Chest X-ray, AP view. Patient: 69 years old, sex F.
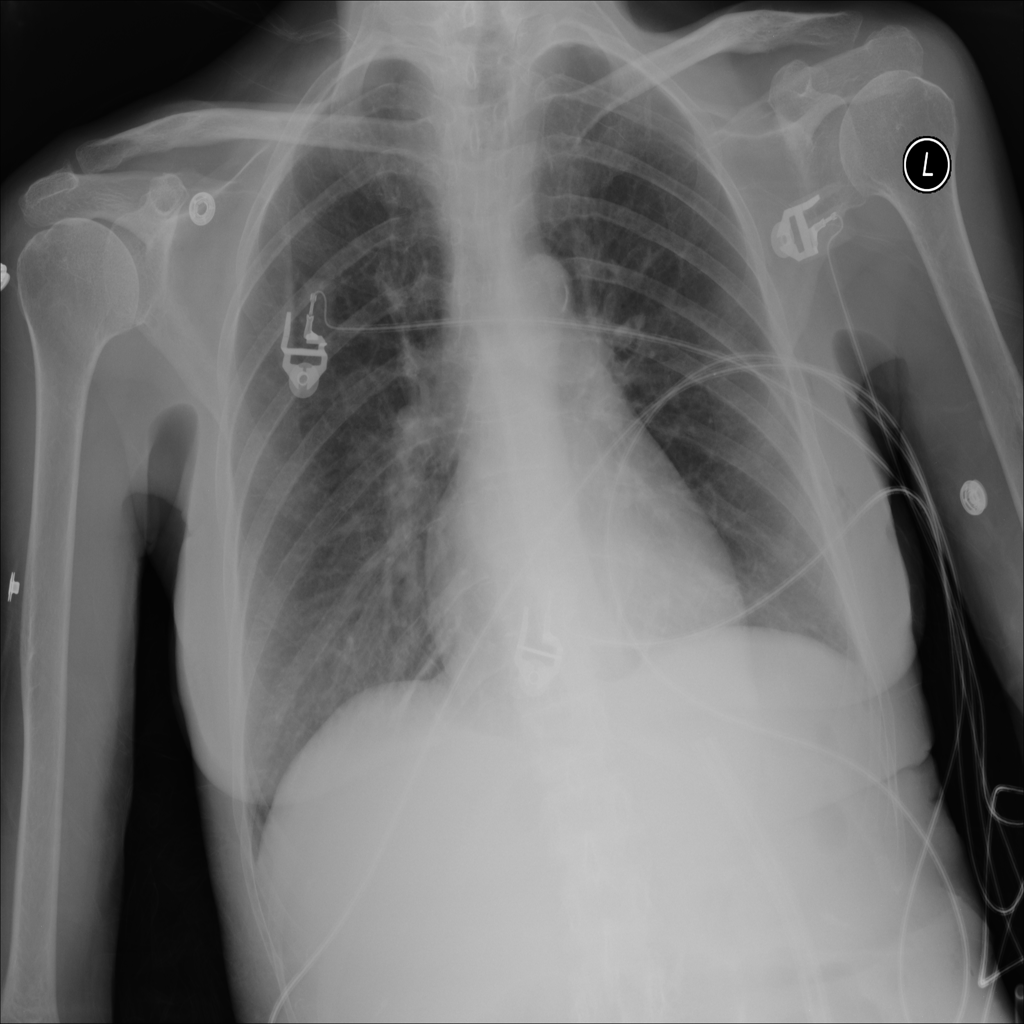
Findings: No Finding